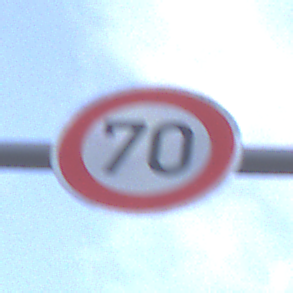
Verkehrszeichen: Geschwindigkeit70
Umgebung: Outdoor, Nature
Tageszeit: SunriseSunset
Wetter: PartlyCloudy
Licht: Natural
Jahreszeit: NotSpecified
Kontrast: LowContrast